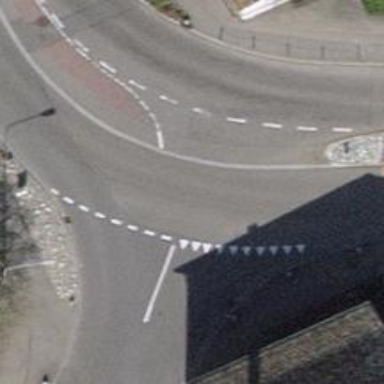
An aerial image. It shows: Road with "give way" sign.